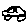
Label: car